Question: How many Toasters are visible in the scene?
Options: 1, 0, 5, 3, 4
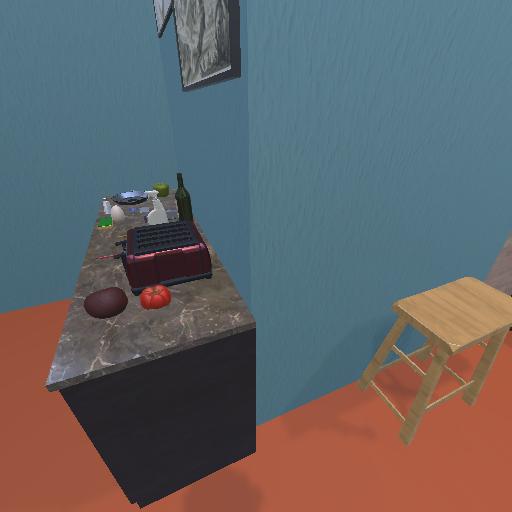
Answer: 1